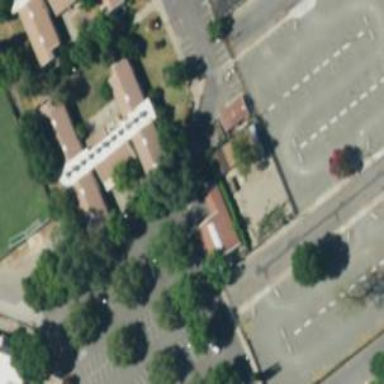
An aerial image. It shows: Dormitory building.